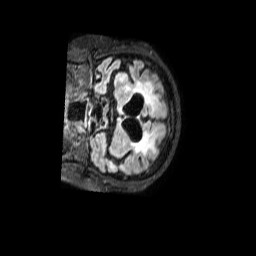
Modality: FLAIR
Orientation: coronal
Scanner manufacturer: philips
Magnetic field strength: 3 T
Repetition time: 4.8 s
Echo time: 0.2867 s